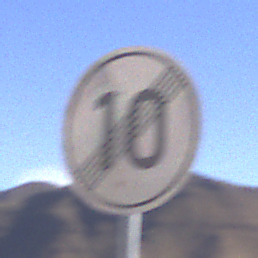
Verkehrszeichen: EndeGeschwindigkeit10
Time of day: Midday
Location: Outdoor (Nature)
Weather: Clear
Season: NotSpecified
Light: Natural